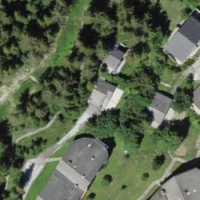
EUNIS habitat code: 55
Species observed at this site:
Argynnis paphia
Sorbus aucuparia